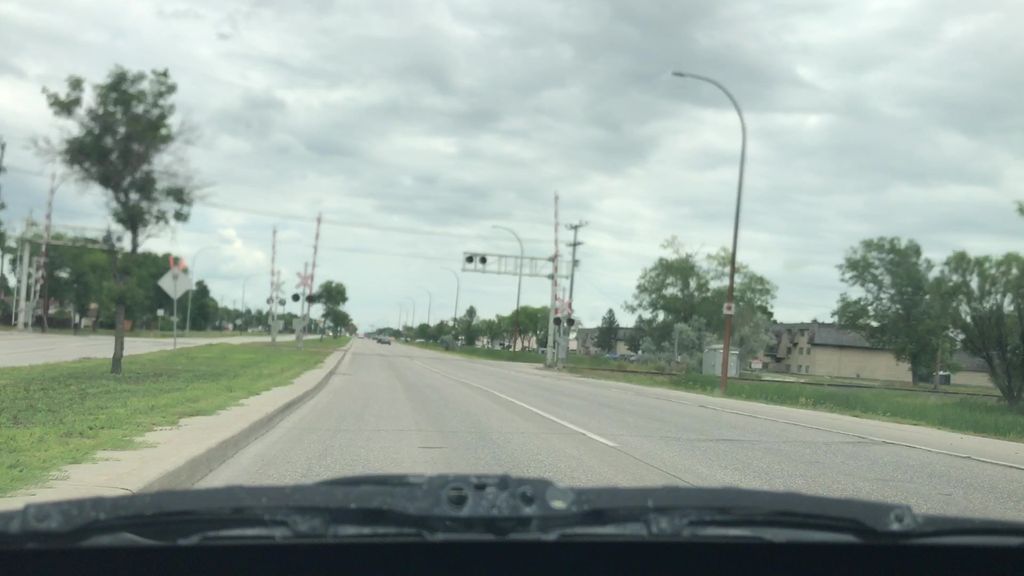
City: winnipeg